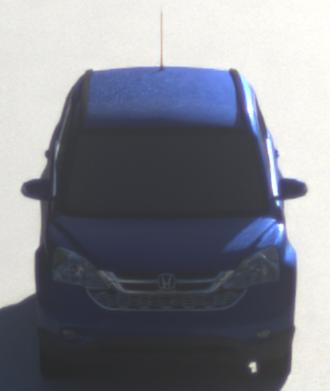
Make: Honda
Model: CR-V
Detailed model: CR-V (III) (04/10 - 10/12)
Model produced from: 2010
Model produced until: 2012
Doors: 5
Color: blue
Road condition: dry road
Daytime: sunrise or sunset
Contrast: medium contrast